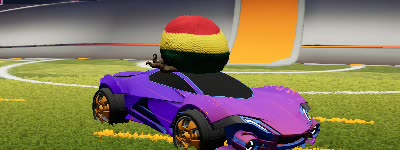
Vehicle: werewolf